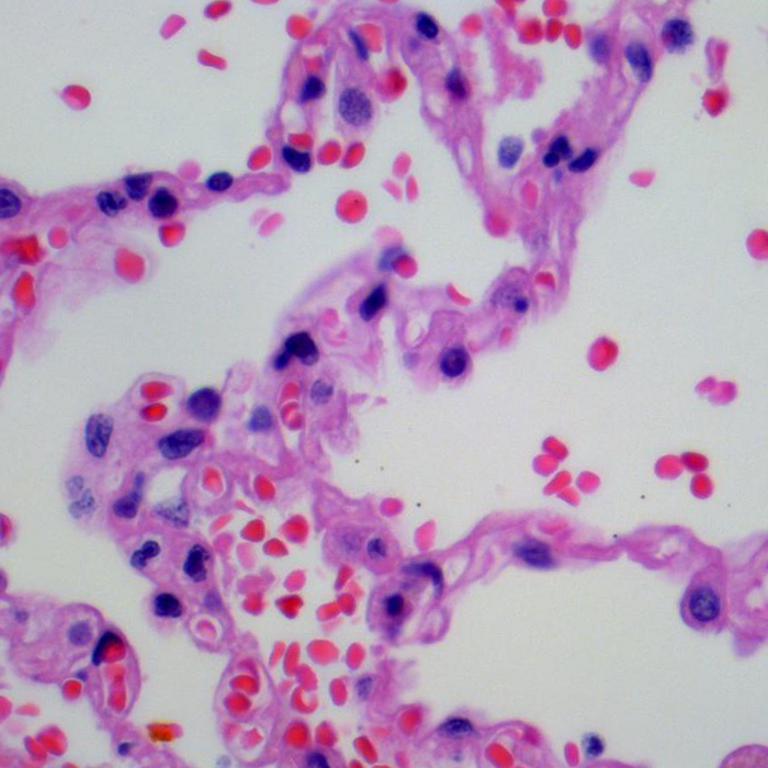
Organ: lung
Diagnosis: benign